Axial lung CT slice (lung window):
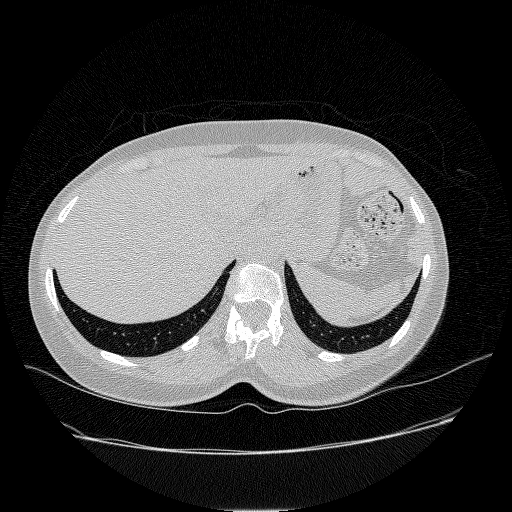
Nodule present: no